Field crop: tomato
Growth stage: 1
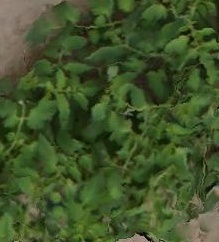
Species: tomato